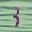
Label: 3